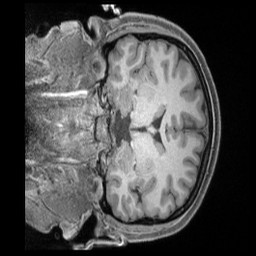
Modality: T1w
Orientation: coronal
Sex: female
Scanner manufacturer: siemens
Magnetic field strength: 3 T
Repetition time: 2.4 s
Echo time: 0.00222 s